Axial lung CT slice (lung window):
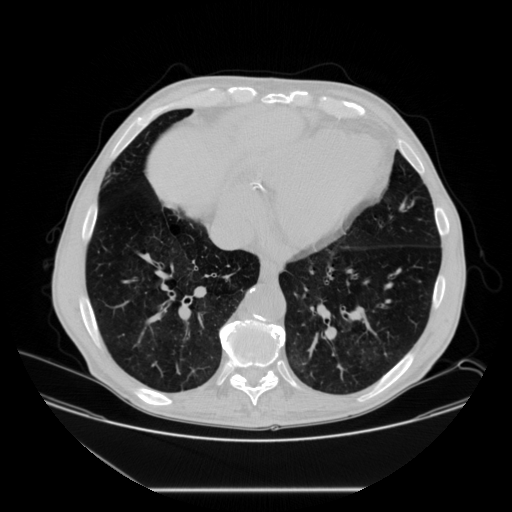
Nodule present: no